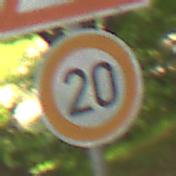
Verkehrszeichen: Geschwindigkeit20
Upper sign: KurveLinks
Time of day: MorningAfternoon
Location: Outdoor (RoadRail)
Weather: Clear
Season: NotSpecified
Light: Natural